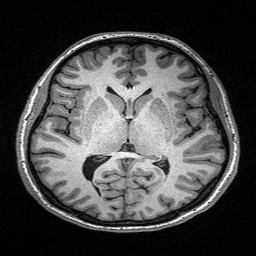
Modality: T1w
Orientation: coronal
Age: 24
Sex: female
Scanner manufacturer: siemens
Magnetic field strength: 3 T
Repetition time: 2.4 s
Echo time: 0.03 s